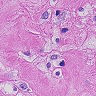
Metastatic tissue present: yes